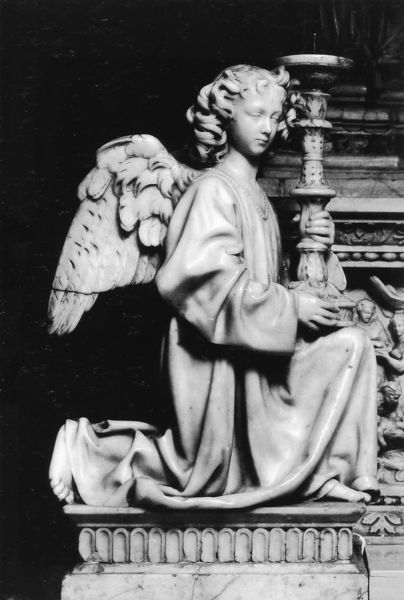
Titel: Arca di S. Domenico
Künstler: Niccolò dell’ Arca
Standort: Bologna, S. Domenico (EU - I)
Schlagwörter: marmor, stein, engel, skulptur, leuchter, junge, foto, barfuss, schwarweiss, kerze fehlt